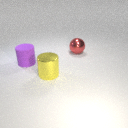
large purple rubber cylinder to the left of large yellow metal cylinder